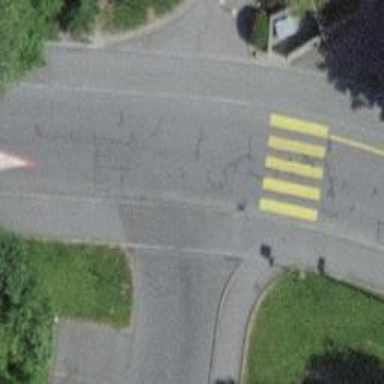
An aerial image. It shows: Unmarked crossing on the road.